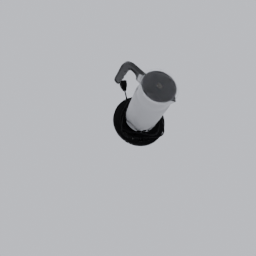
Label: appliances